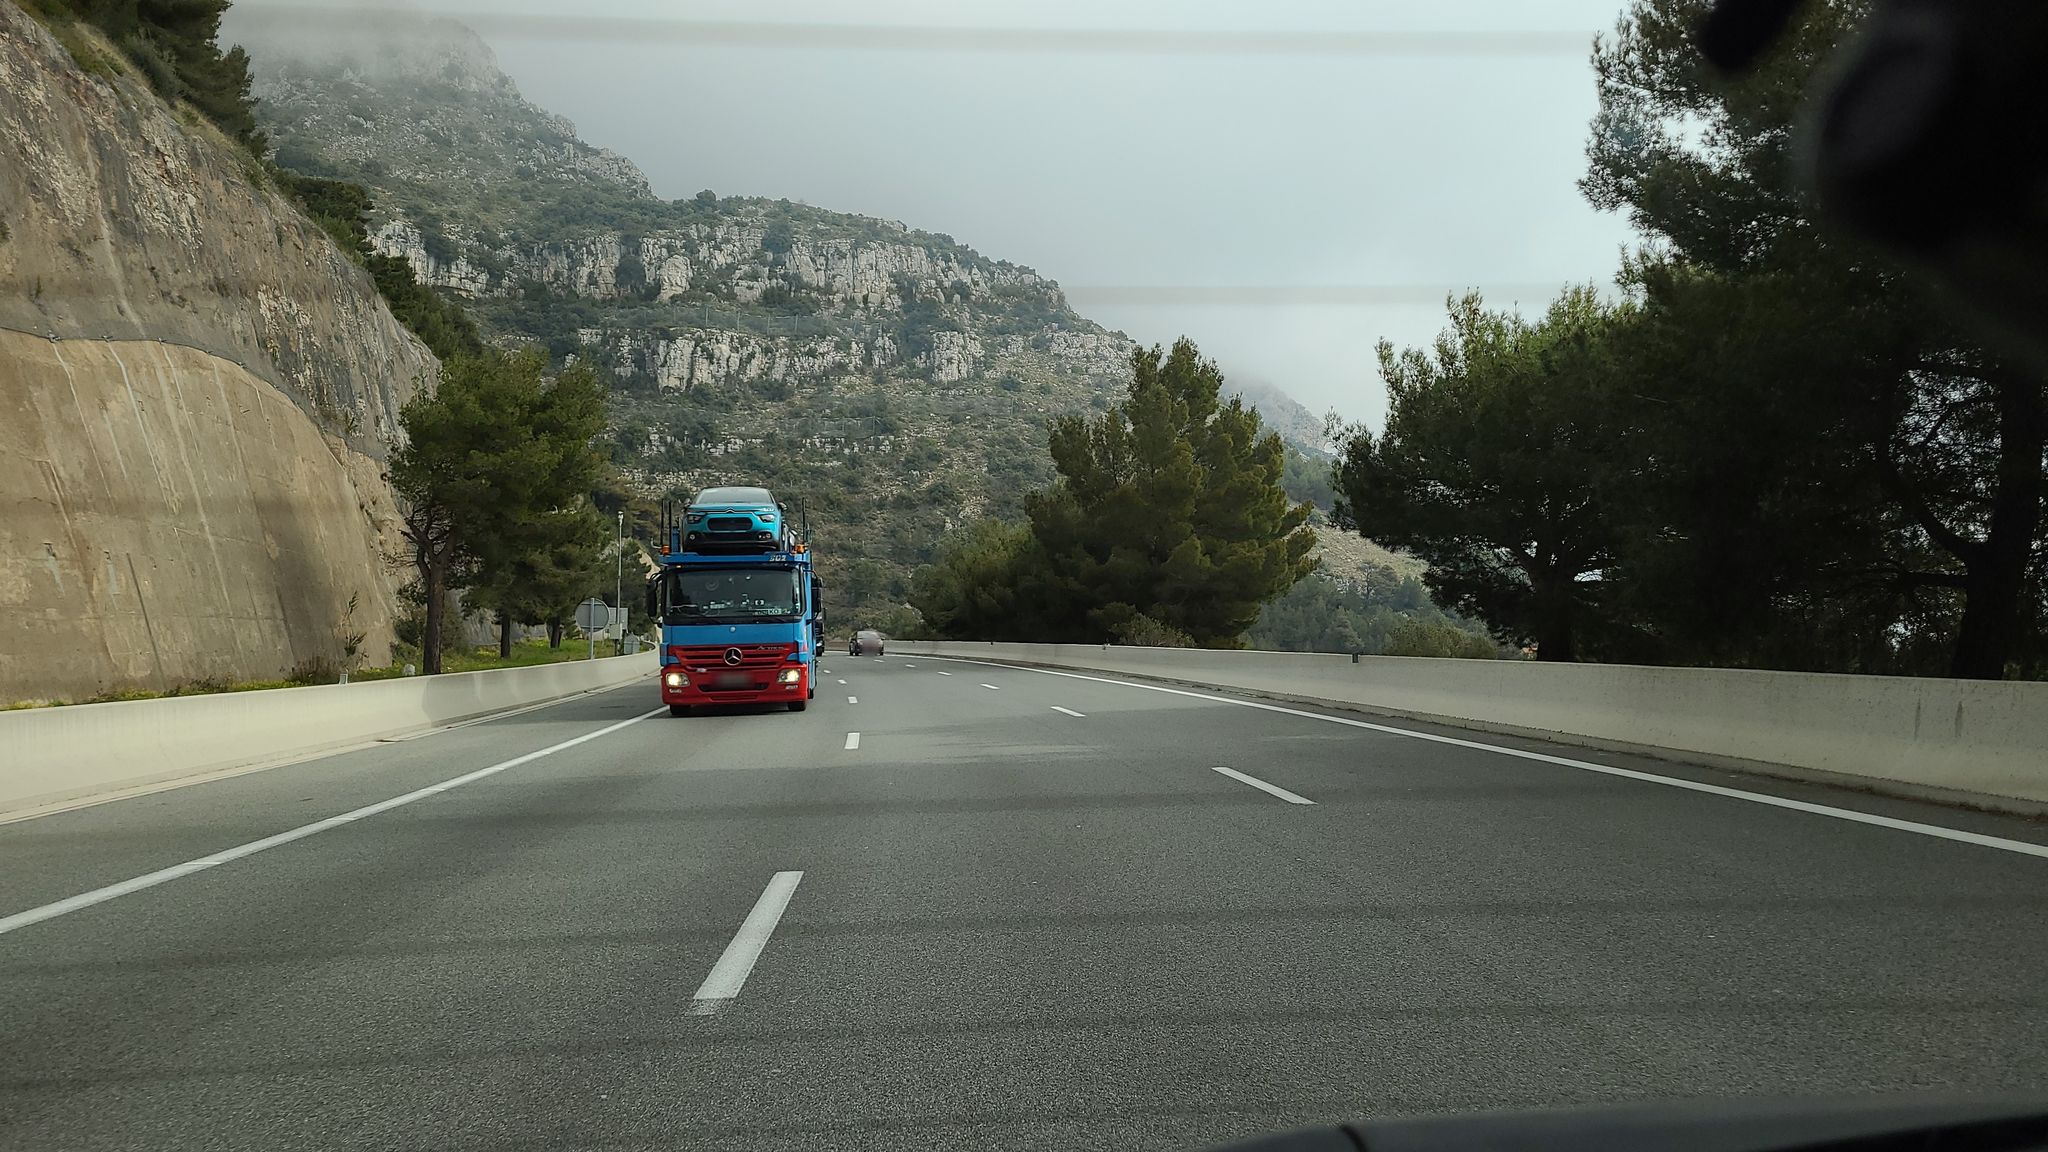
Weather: cloudy
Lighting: day
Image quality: slightly poor
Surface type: driving surface
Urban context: suburban or peri-urban
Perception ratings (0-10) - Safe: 1.77, Lively: 3.87, Beautiful: 7.08, Boring: 6.83, Depressing: 6.18, Wealthy: 1.48